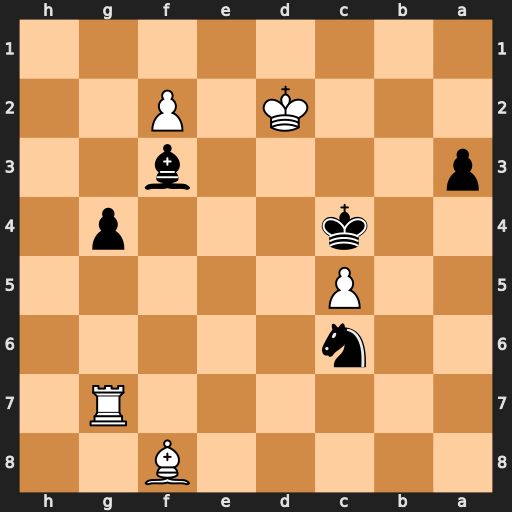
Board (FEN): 5B2/6R1/2n5/2P5/2k3p1/p4b2/3K1P2/8
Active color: b
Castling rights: -
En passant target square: -
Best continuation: a2 Ra7 Nxa7